Interaction volume radius: 10 \u00c5
Interaction volume height: 10 \u00c5
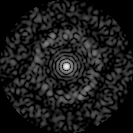
Disorder parameter: 0.8346